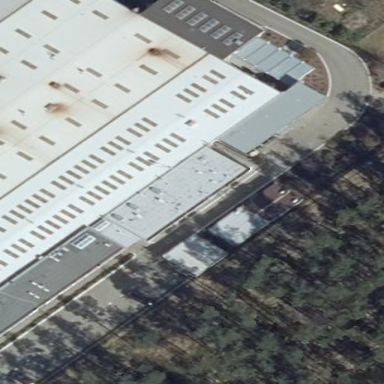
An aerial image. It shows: Service building.